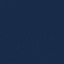
Land use / land cover: SeaLake